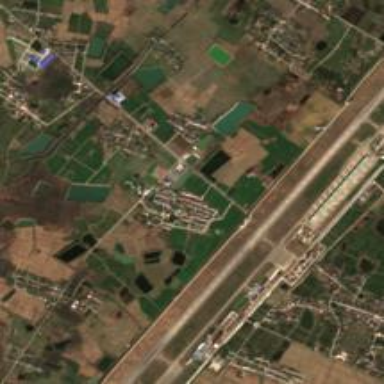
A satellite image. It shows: Military airfield located within aerodrome.